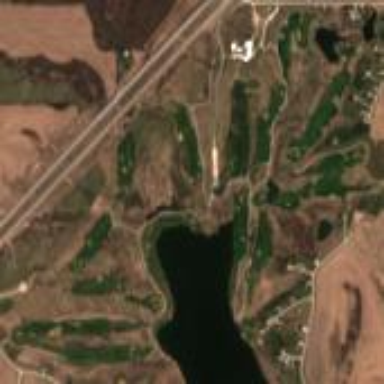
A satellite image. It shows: Golf course surrounded by greenery.